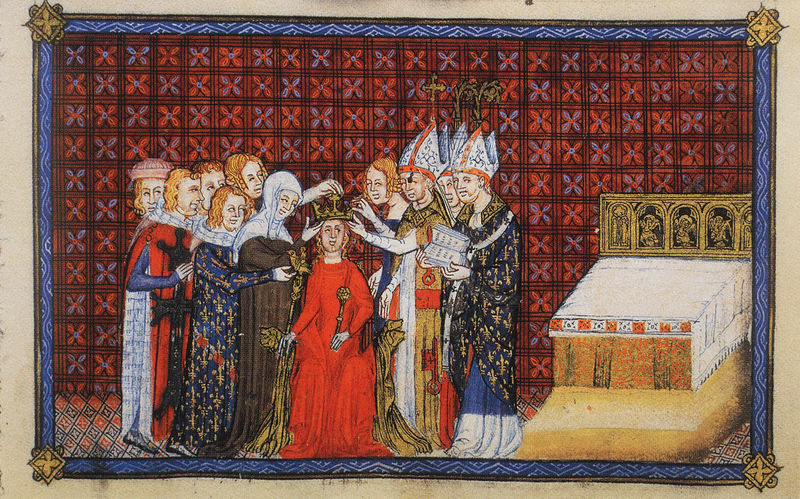
Titel: Buch zur Krönung Charles V von Frankreich/ Coronation Book of Charles V of France
Institution: British Library
Schlagwörter: blau, gemälde, umhang, vogel, frauen, gelb, menschen, sitzen, blumen, braun, frau, hut, hüte, kariert, männer, weiss, zeichnung, rot, schleier, muster, ornament, blond, wand, architektur, rahmen, stehen, morgen, gewand, gold, haare, blatt, krone, locken, stab, farbe, rand, bischof, bishop, bishops, blue, cardinal, church, coronation, crown, kaiser, king, könig, men, oil, papst, people, pope, red, religious, robes, thron, throne, white, women, dress, old, tapete, wall, woman, bed, bedroom, bett, pattern, rug, sheets, tapestry, brown, buch, kreuz, fliesen, schwert, soldat, nonne, kardinal, insignie, altar, man, mittelalter, krönung, background, bischöfe, mitra, knight, königin, geistlich, fließen, maria, color, dogs, hats, saint, books, cross, zepter, kardinäle, art, england, medieval, book, buchmalerei, diadem, colour, bischofsmützen, päpste, krönen, saints, weltlich, stopslocken, bible, scepter, sceptre, border, priests, royalty, fürstlich, catholic, queen, orb, chamber, nun, sains, crowning, font, keuz, #gold, weave, religioous, regalia, bishophs, tumb, kingship, krönung4frauen, ceramony